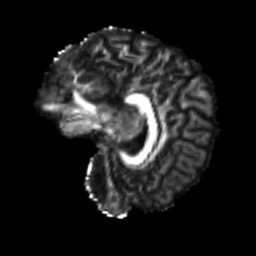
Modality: FA
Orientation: sagittal
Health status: ill
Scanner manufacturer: siemens
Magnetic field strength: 3 T
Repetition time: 13.7 s
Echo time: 0.098 s